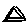
Label: triangle